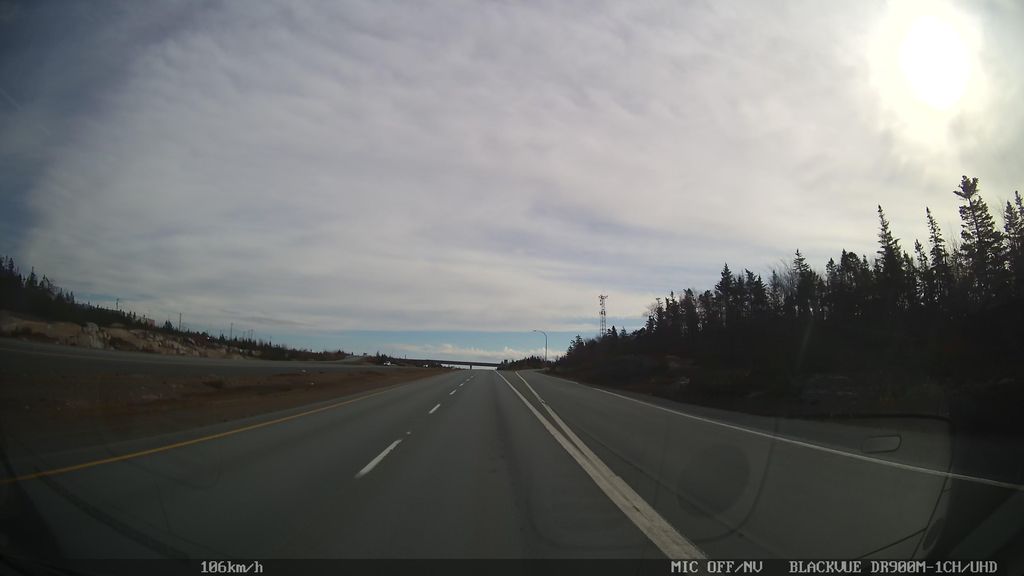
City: halifax